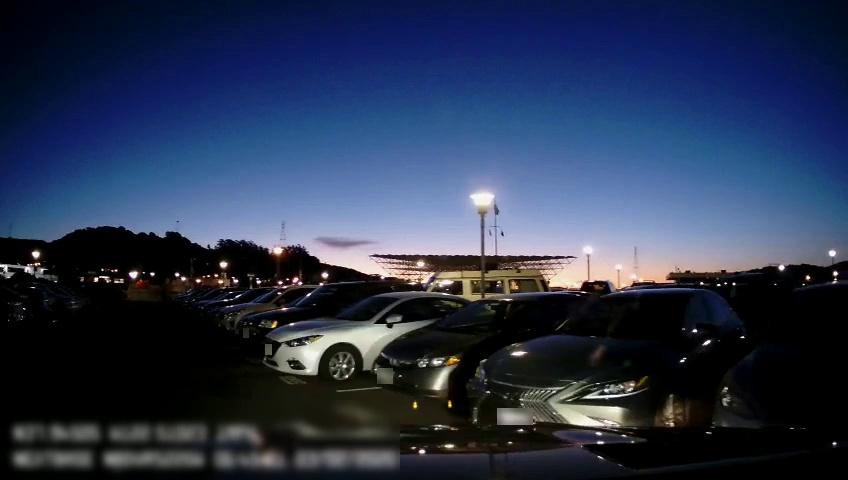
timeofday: Night
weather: Other
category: Drivable Space
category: Vehicles | Car
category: Vehicles | Car
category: Vehicles | SUV
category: Vehicles | Car
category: Vehicles | SUV
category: Vehicles | Car
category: Vehicles | Car
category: Vehicles | Car
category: Vehicles | Car
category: Vehicles | SUV
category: Vehicles | SUV
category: Vehicles | SUV
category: Vehicles | Other LV
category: Vehicles | SUV